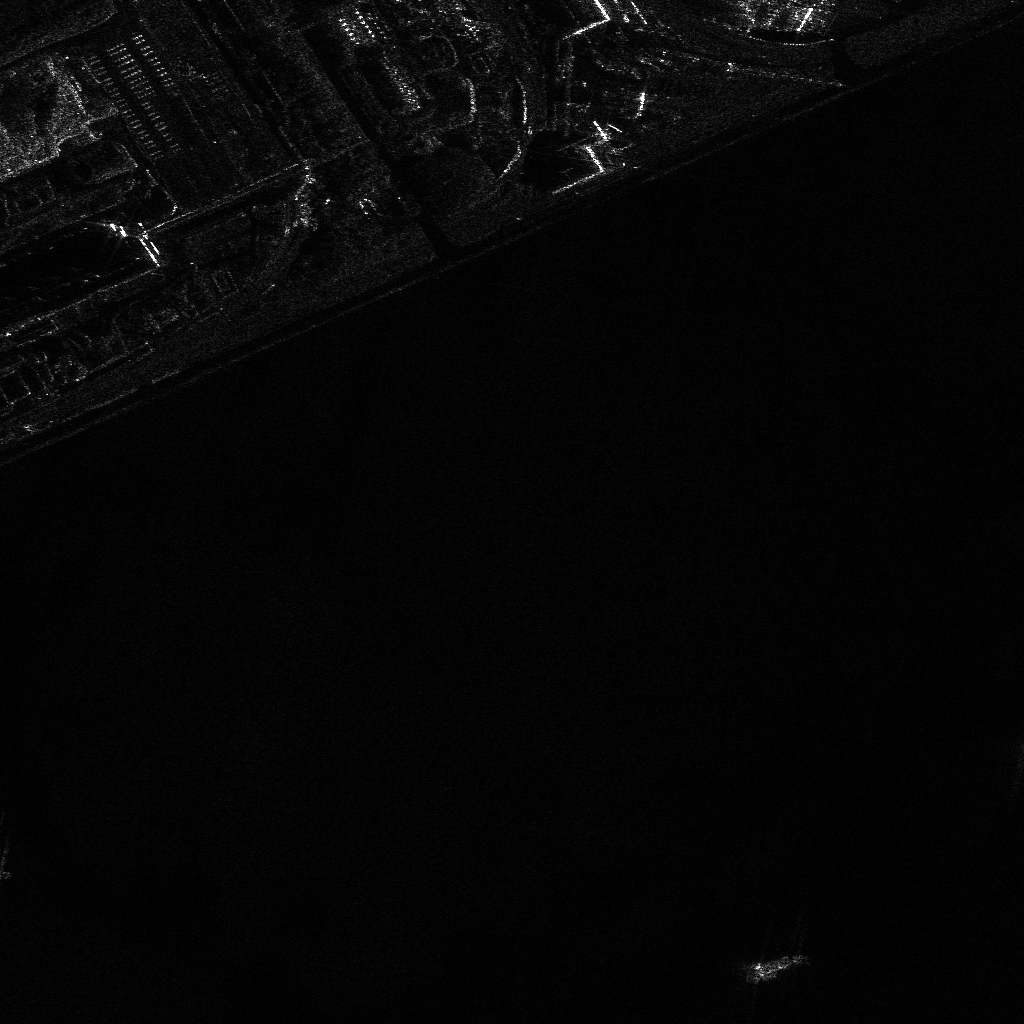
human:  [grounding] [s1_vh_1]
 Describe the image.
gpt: In the satellite image, there is  <ref>1 large container </ref> <box>[[74, 91, 77, 97, 77]]</box> located at bottom right.